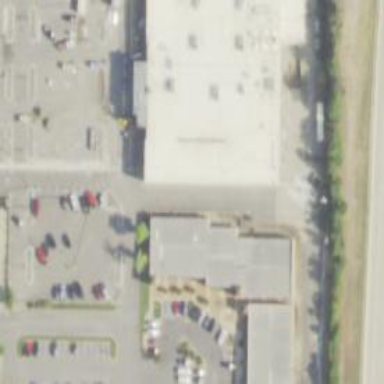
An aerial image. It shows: Office building.